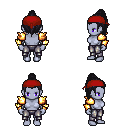
a pixel art fantasy rpg character, female body template, dark elf, purple skin, gold arm armor, metal pants, raven long topknot hairstyle, red bandana, four views (front, back, left, right), 2x2 character sprite sheet, small pixel art, hard edges, no anti-aliasing